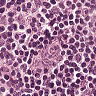
Metastatic tissue present: no